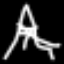
Label: The Eiffel Tower